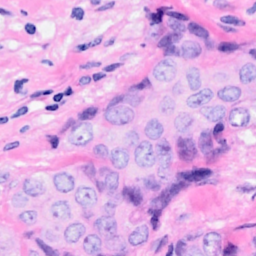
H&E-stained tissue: Breast